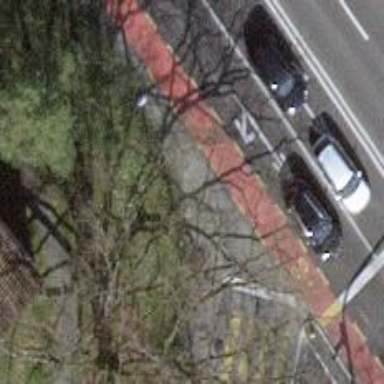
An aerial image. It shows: Asphalt sidewalk.